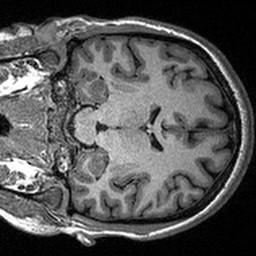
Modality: T1w
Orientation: coronal
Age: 31
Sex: female